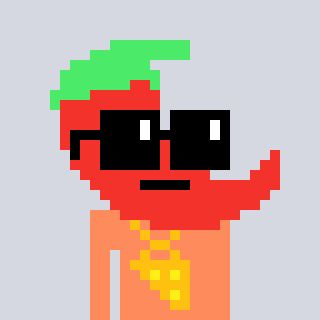
a pixel art character with square black sunglasses, a chilli-shaped head and a peachy-colored body on a cool background